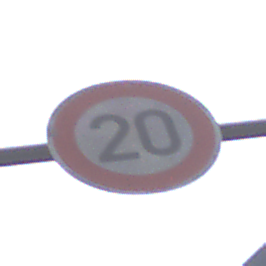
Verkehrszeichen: Geschwindigkeit20
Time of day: MorningAfternoon
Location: Outdoor (Urban)
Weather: PartlyCloudy
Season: NotSpecified
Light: Natural